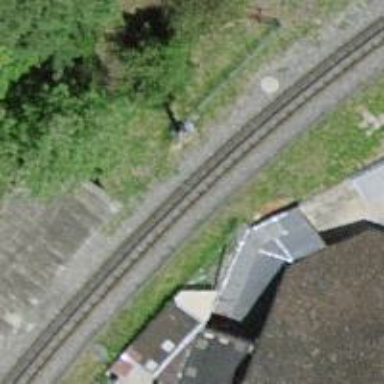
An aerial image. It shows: Narrow-gauge railway track electrified by contact line.